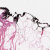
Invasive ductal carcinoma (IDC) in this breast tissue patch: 0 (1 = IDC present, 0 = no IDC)